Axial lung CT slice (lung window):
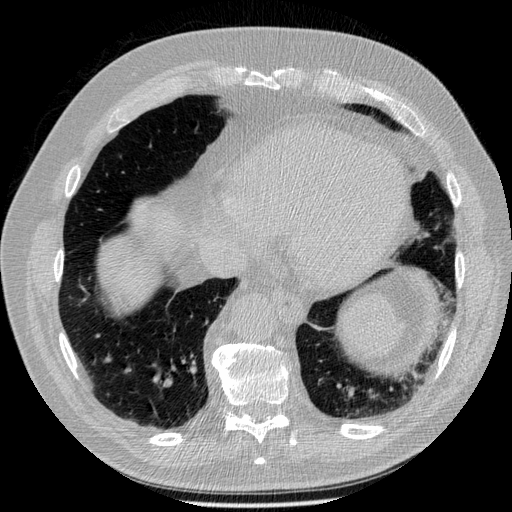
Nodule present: no